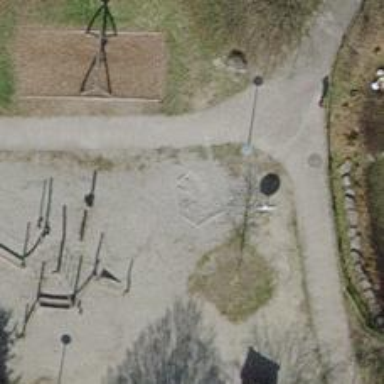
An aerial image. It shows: Playground area for leisure activities on the land.